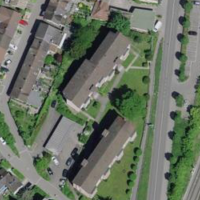
EUNIS habitat code: 54
Species observed at this site:
Chloris chloris